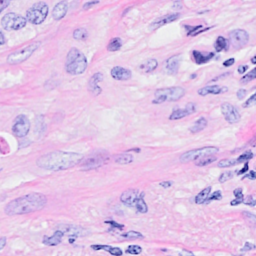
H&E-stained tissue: Breast